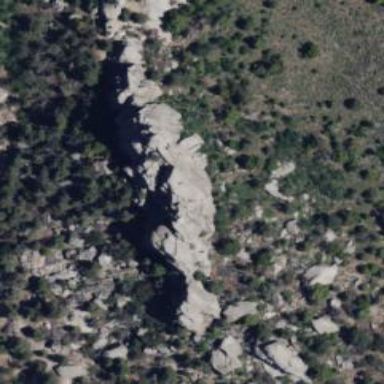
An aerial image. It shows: Cliff in nature.